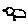
Label: bird